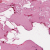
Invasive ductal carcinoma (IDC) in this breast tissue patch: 0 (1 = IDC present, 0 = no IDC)